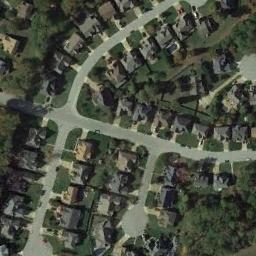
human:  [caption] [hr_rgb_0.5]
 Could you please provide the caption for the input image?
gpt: The residential area is on both sides of the road .

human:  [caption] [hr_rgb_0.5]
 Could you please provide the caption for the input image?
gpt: The dense residential is on the grass next to the road and trees .

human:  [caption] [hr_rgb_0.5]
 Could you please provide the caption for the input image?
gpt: A dense residential area has lots of houses with lawns and a grove of trees beside .

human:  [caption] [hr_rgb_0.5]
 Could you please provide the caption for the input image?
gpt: There are many roads and neatly arranged houses and trees and large lawns in densely populated areas .

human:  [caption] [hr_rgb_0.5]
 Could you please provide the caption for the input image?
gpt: There are many buildings with green trees and lawns around on dense residential area .